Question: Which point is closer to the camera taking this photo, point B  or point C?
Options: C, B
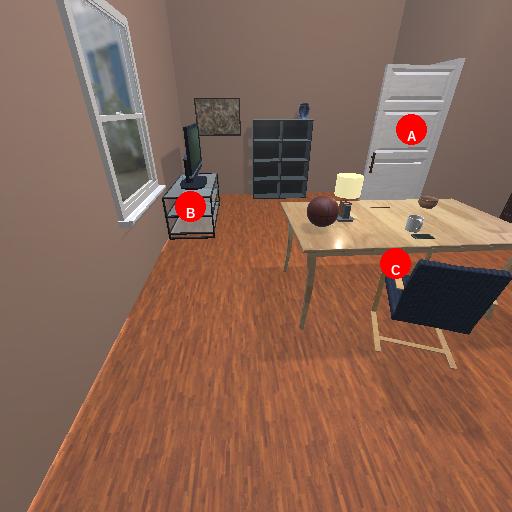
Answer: C